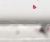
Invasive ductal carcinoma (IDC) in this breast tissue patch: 0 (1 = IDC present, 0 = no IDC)